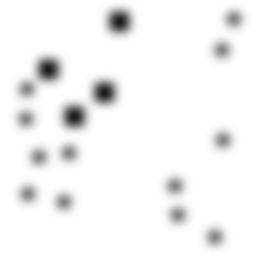
Squares: 4
Triangles: 0
Stars: 12
Total shapes: 16